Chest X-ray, AP view. Patient: 42 years old, sex F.
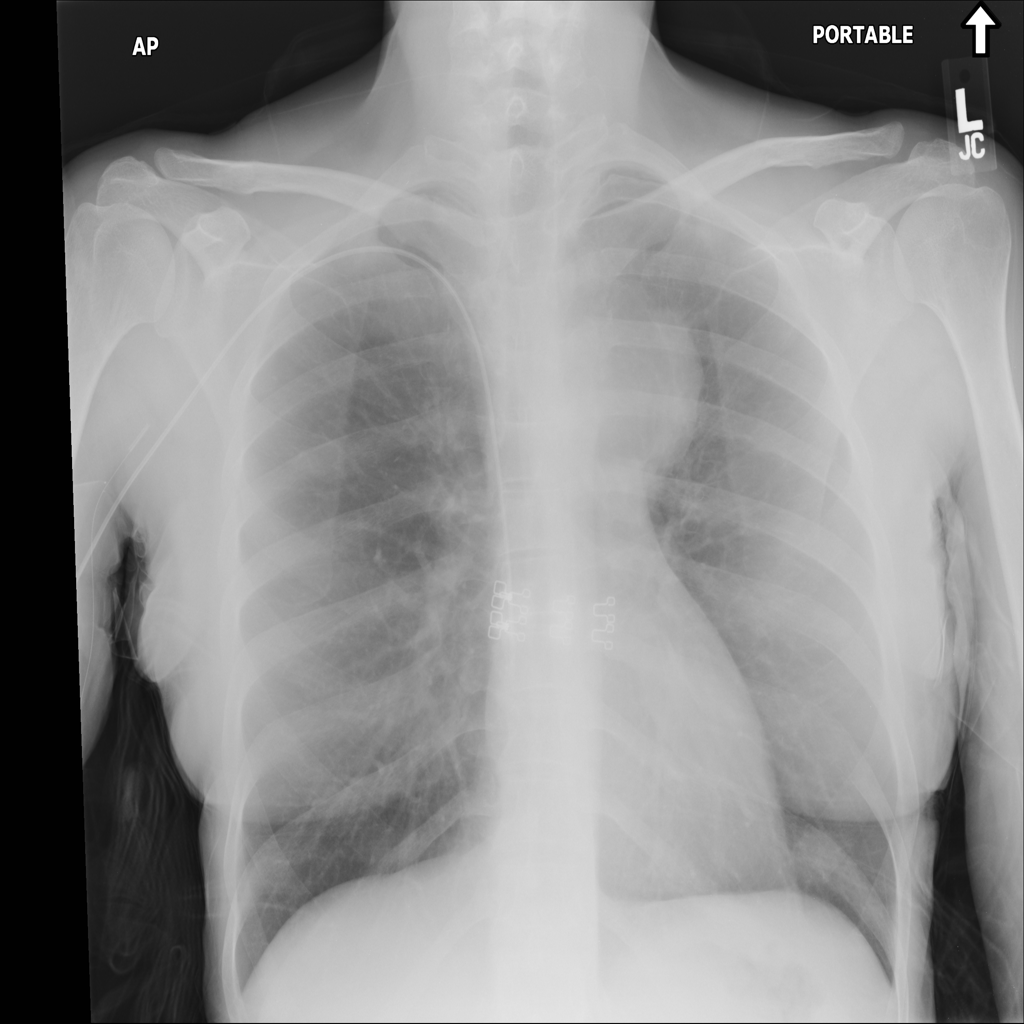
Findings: Mass